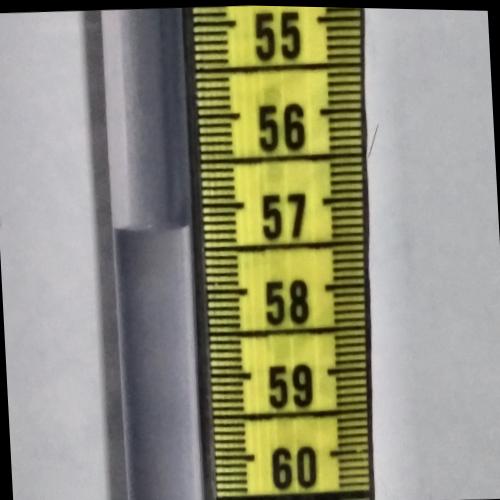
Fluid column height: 57.2 cm